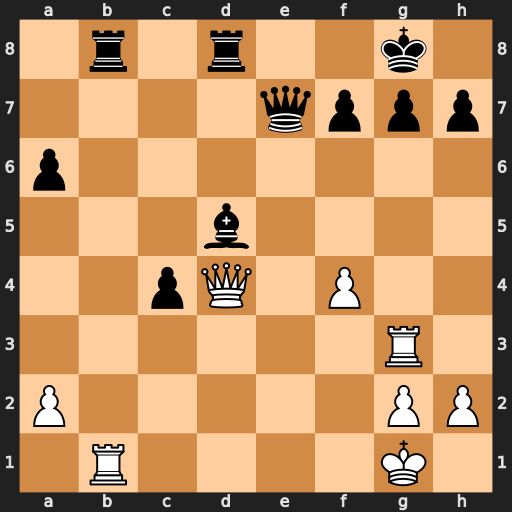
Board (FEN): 1r1r2k1/4qppp/p7/3b4/2pQ1P2/6R1/P5PP/1R4K1
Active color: w
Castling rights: -
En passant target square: -
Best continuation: Qxg7#